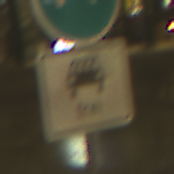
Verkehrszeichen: MehrfachbesetzePersonenkraftwagenFrei
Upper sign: Busssonderstreifen
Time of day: Night
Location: Outdoor (Urban)
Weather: Overcast
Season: NotSpecified
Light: Artificial